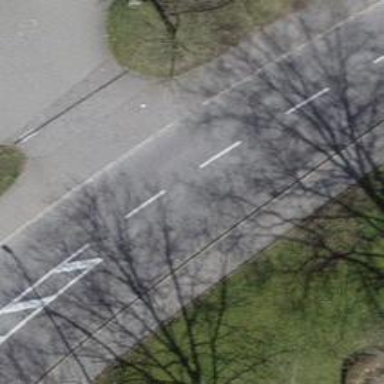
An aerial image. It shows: Secondary road with asphalt surface and sidewalks on both sides.